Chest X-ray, AP view. Patient: 57 years old, sex M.
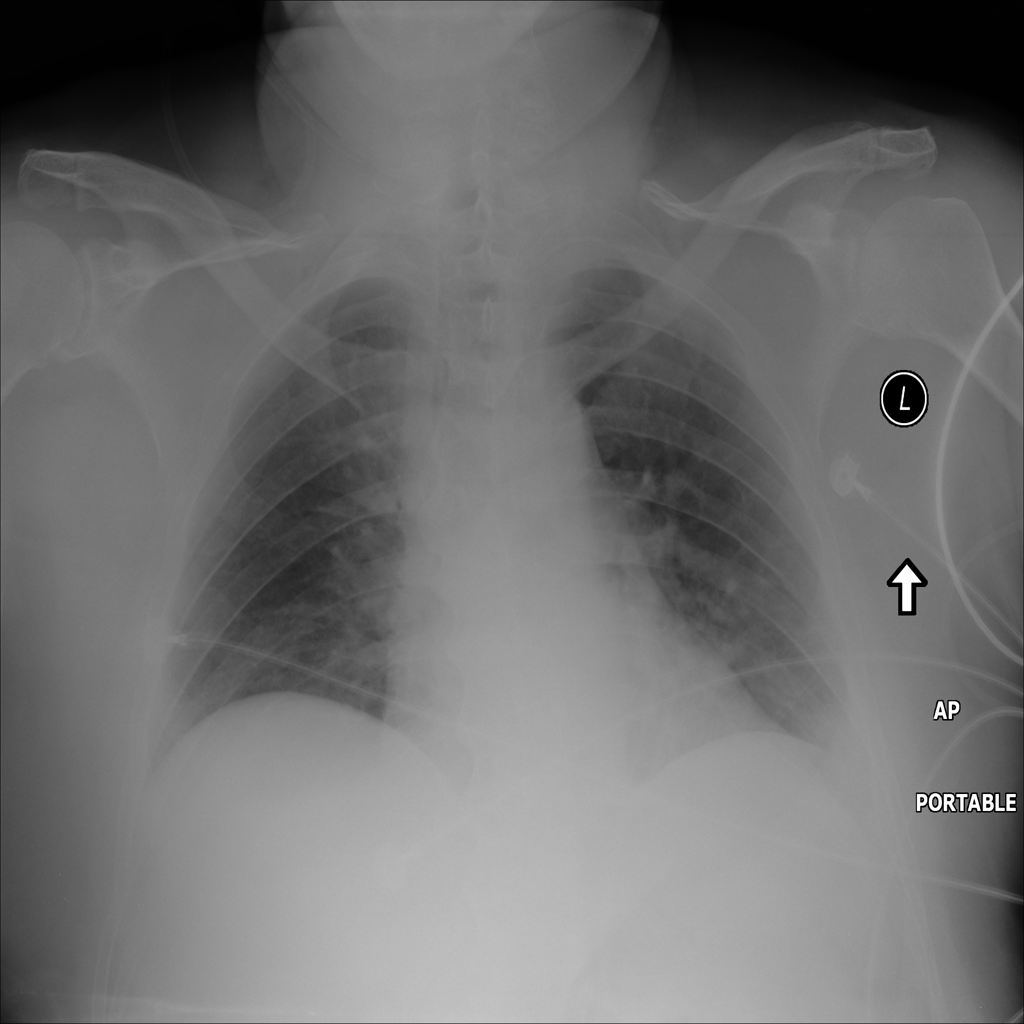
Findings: Atelectasis